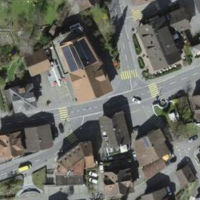
EUNIS habitat code: 54
Species observed at this site:
Corvus corone
Sturnus vulgaris
Pica pica
Phoenicurus ochruros
Columba livia
Passer domesticus
Ptyonoprogne rupestris
Sylvia atricapilla
Turdus merula